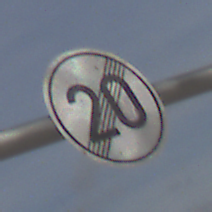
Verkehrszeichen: EndeGeschwindigkeit20
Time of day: MorningAfternoon
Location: Outdoor (Suburban)
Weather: PartlyCloudy
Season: NotSpecified
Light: Natural